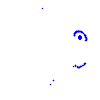
Particle: kaon